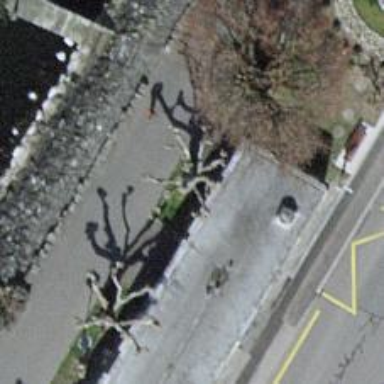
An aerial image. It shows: Deciduous broadleaved tree in park.